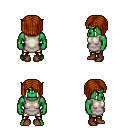
a pixel art fantasy rpg character, male body template, orc, green skin, white tunic, gold greaves, brunette pageboy hairstyle, brown shoes, four views (front, back, left, right), 2x2 character sprite sheet, small pixel art, hard edges, no anti-aliasing